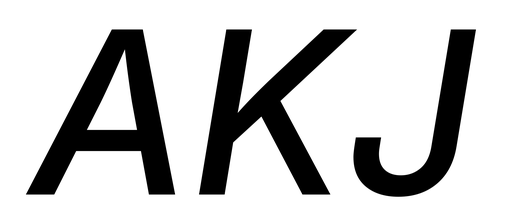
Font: Inter-Italic_Medium_Italic